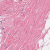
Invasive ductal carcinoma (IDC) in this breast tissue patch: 0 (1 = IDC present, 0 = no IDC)